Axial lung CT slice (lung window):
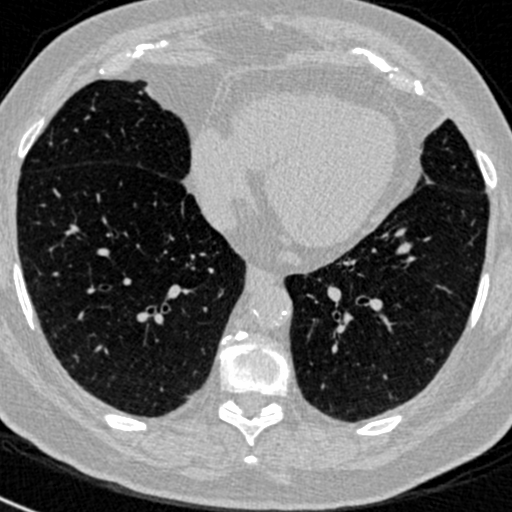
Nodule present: no